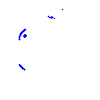
Particle: pion